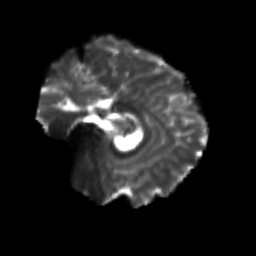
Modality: T2w
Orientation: sagittal
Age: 20
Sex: male
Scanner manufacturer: siemens
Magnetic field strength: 3 T
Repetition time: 3.5 s
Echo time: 0.113 s